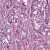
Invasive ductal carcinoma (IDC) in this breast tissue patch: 1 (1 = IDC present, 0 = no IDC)